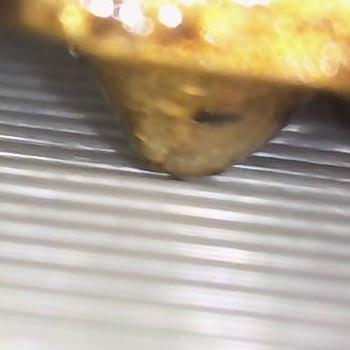
Flow rate: 54%